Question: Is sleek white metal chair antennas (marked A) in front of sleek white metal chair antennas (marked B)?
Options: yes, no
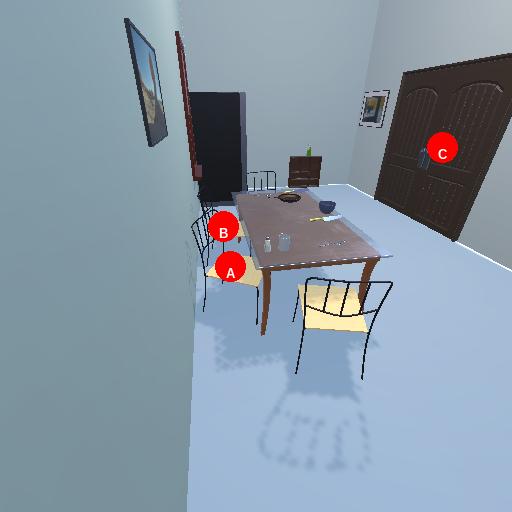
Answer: yes